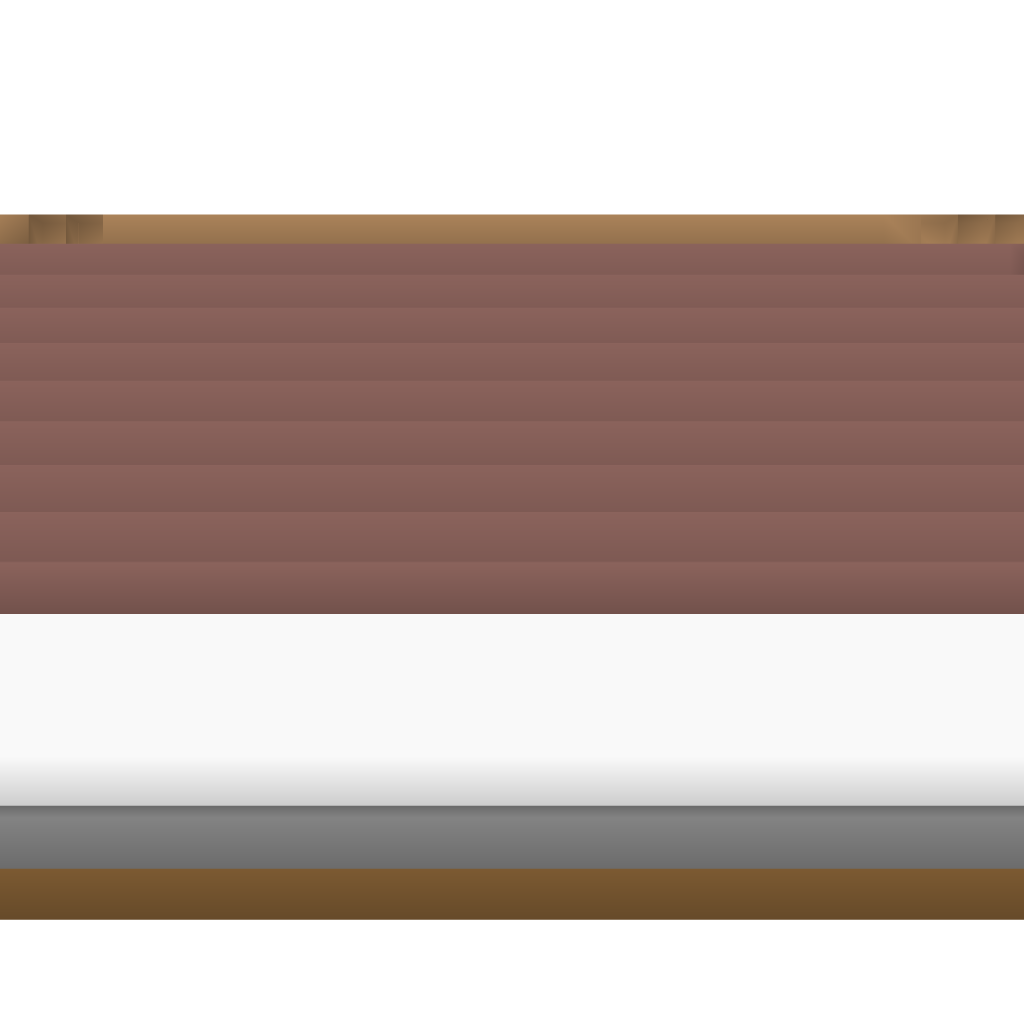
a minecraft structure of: Greenhouse good quality